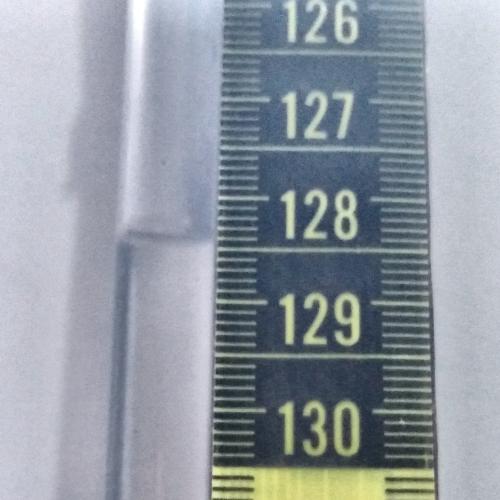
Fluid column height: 128.4 cm